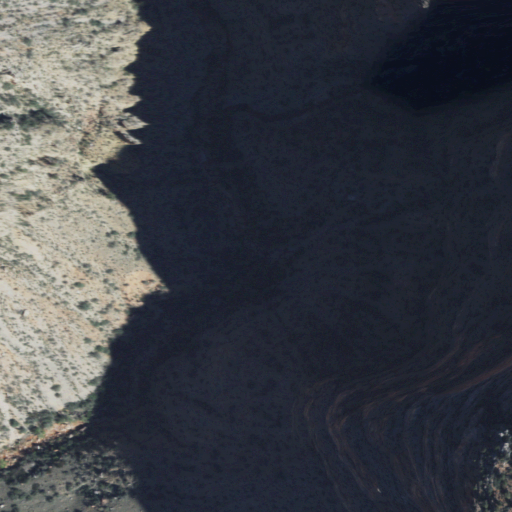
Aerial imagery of valley in Arizona named Crazy Jug Canyon containing shrub and barren land